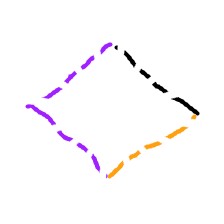
Shape: rhombus